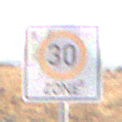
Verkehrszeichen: BeginnZone30
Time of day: MorningAfternoon
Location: Outdoor (Nature)
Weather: Clear
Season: NotSpecified
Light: Natural